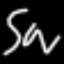
Label: squiggle